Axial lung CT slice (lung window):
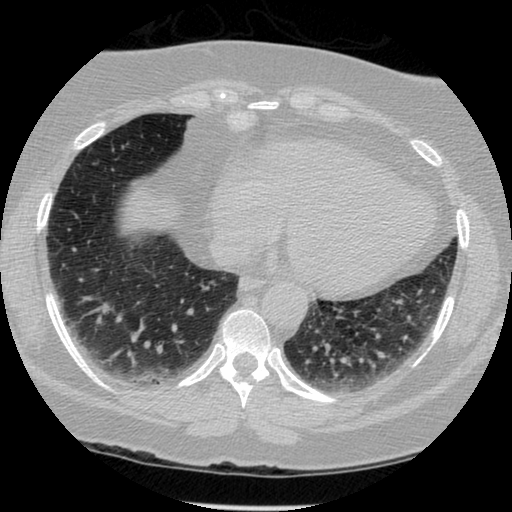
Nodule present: no